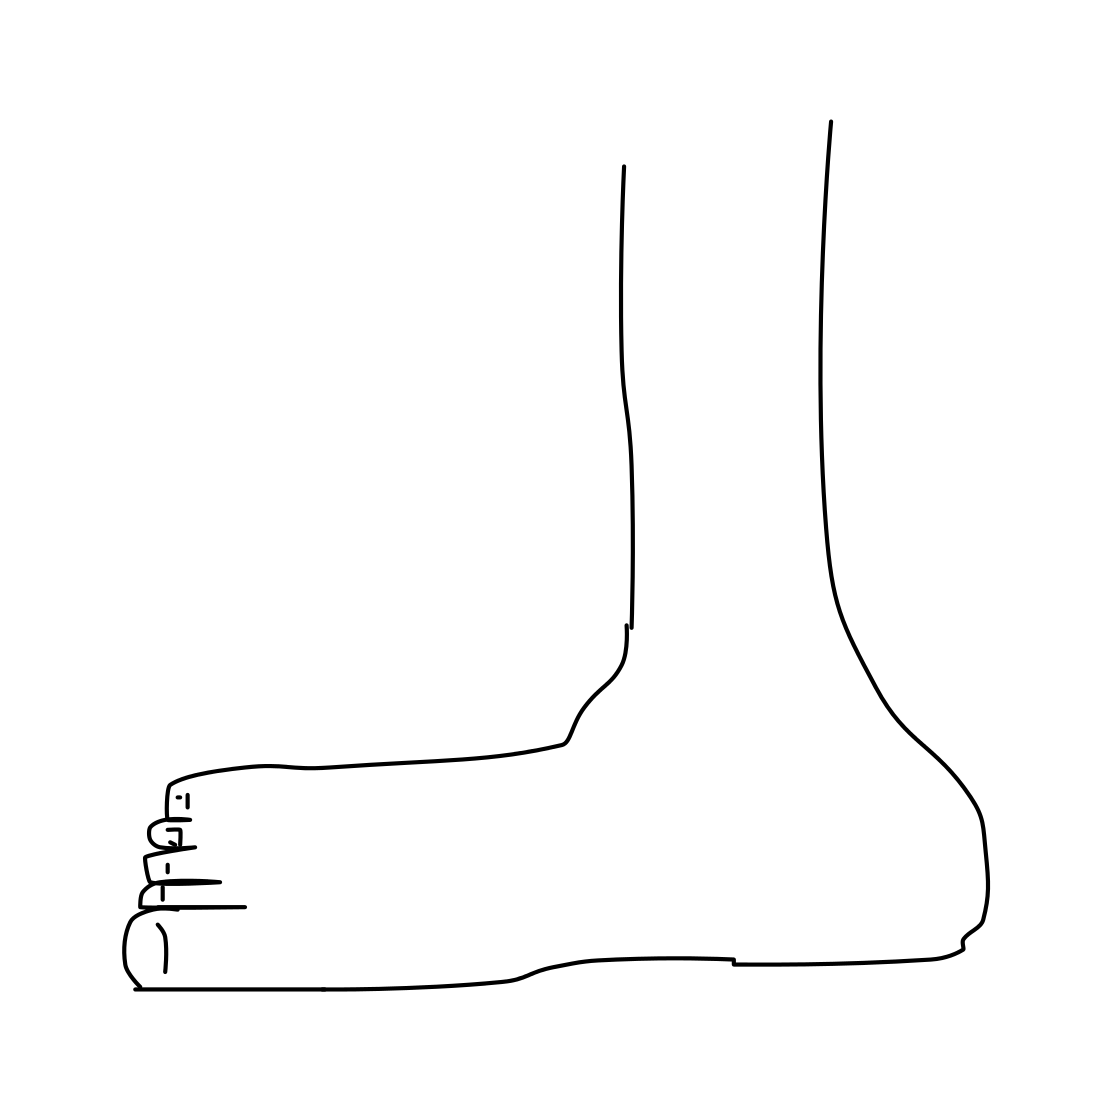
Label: foot